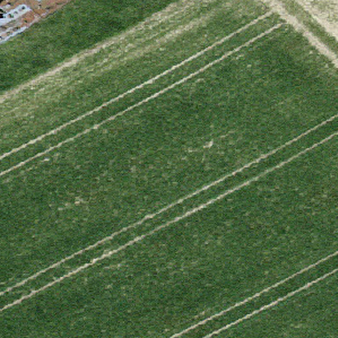
Label: other